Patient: sex M, age 54
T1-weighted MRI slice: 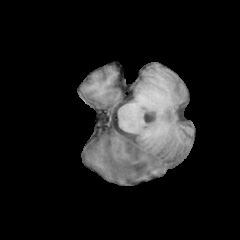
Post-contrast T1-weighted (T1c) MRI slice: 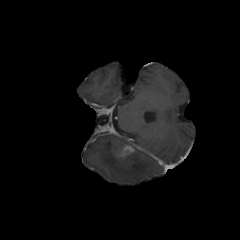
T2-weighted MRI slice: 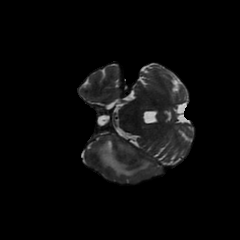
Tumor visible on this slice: yes
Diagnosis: Glioblastoma, IDH-wildtype
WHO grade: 4